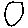
Label: circle